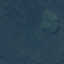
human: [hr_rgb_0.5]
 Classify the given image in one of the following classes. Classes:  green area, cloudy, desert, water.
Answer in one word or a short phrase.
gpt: green area